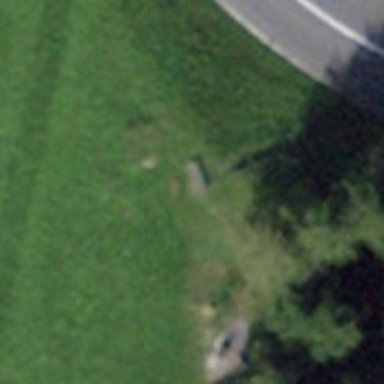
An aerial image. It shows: Picnic table located in leisure land area.